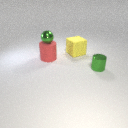
large red rubber cylinder below small green metal sphere